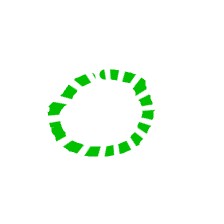
Shape: circle